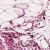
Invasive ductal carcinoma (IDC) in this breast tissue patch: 0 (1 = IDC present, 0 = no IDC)